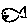
Label: fish